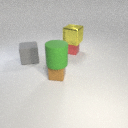
large gray rubber cube behind small brown rubber cube